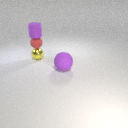
small yellow metal sphere below small purple rubber cylinder